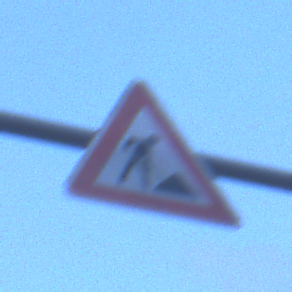
Verkehrszeichen: Arbeitsstelle
Umgebung: Outdoor, Urban
Tageszeit: Dawn
Wetter: PartlyCloudy
Licht: Natural
Jahreszeit: NotSpecified
Kontrast: LowContrast